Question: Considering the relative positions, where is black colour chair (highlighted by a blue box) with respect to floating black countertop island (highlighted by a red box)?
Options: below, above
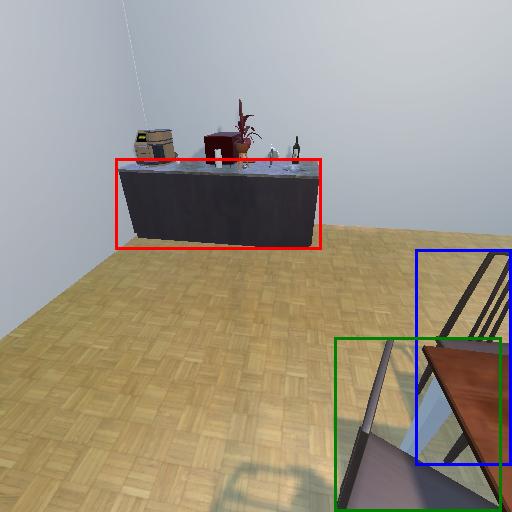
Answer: below